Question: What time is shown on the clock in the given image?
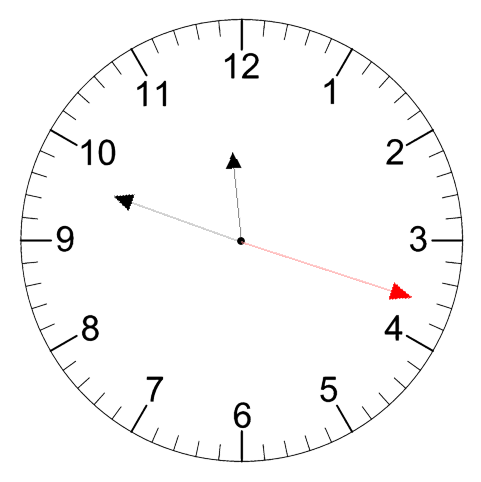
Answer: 11:48:18